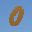
Label: 0